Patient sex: M
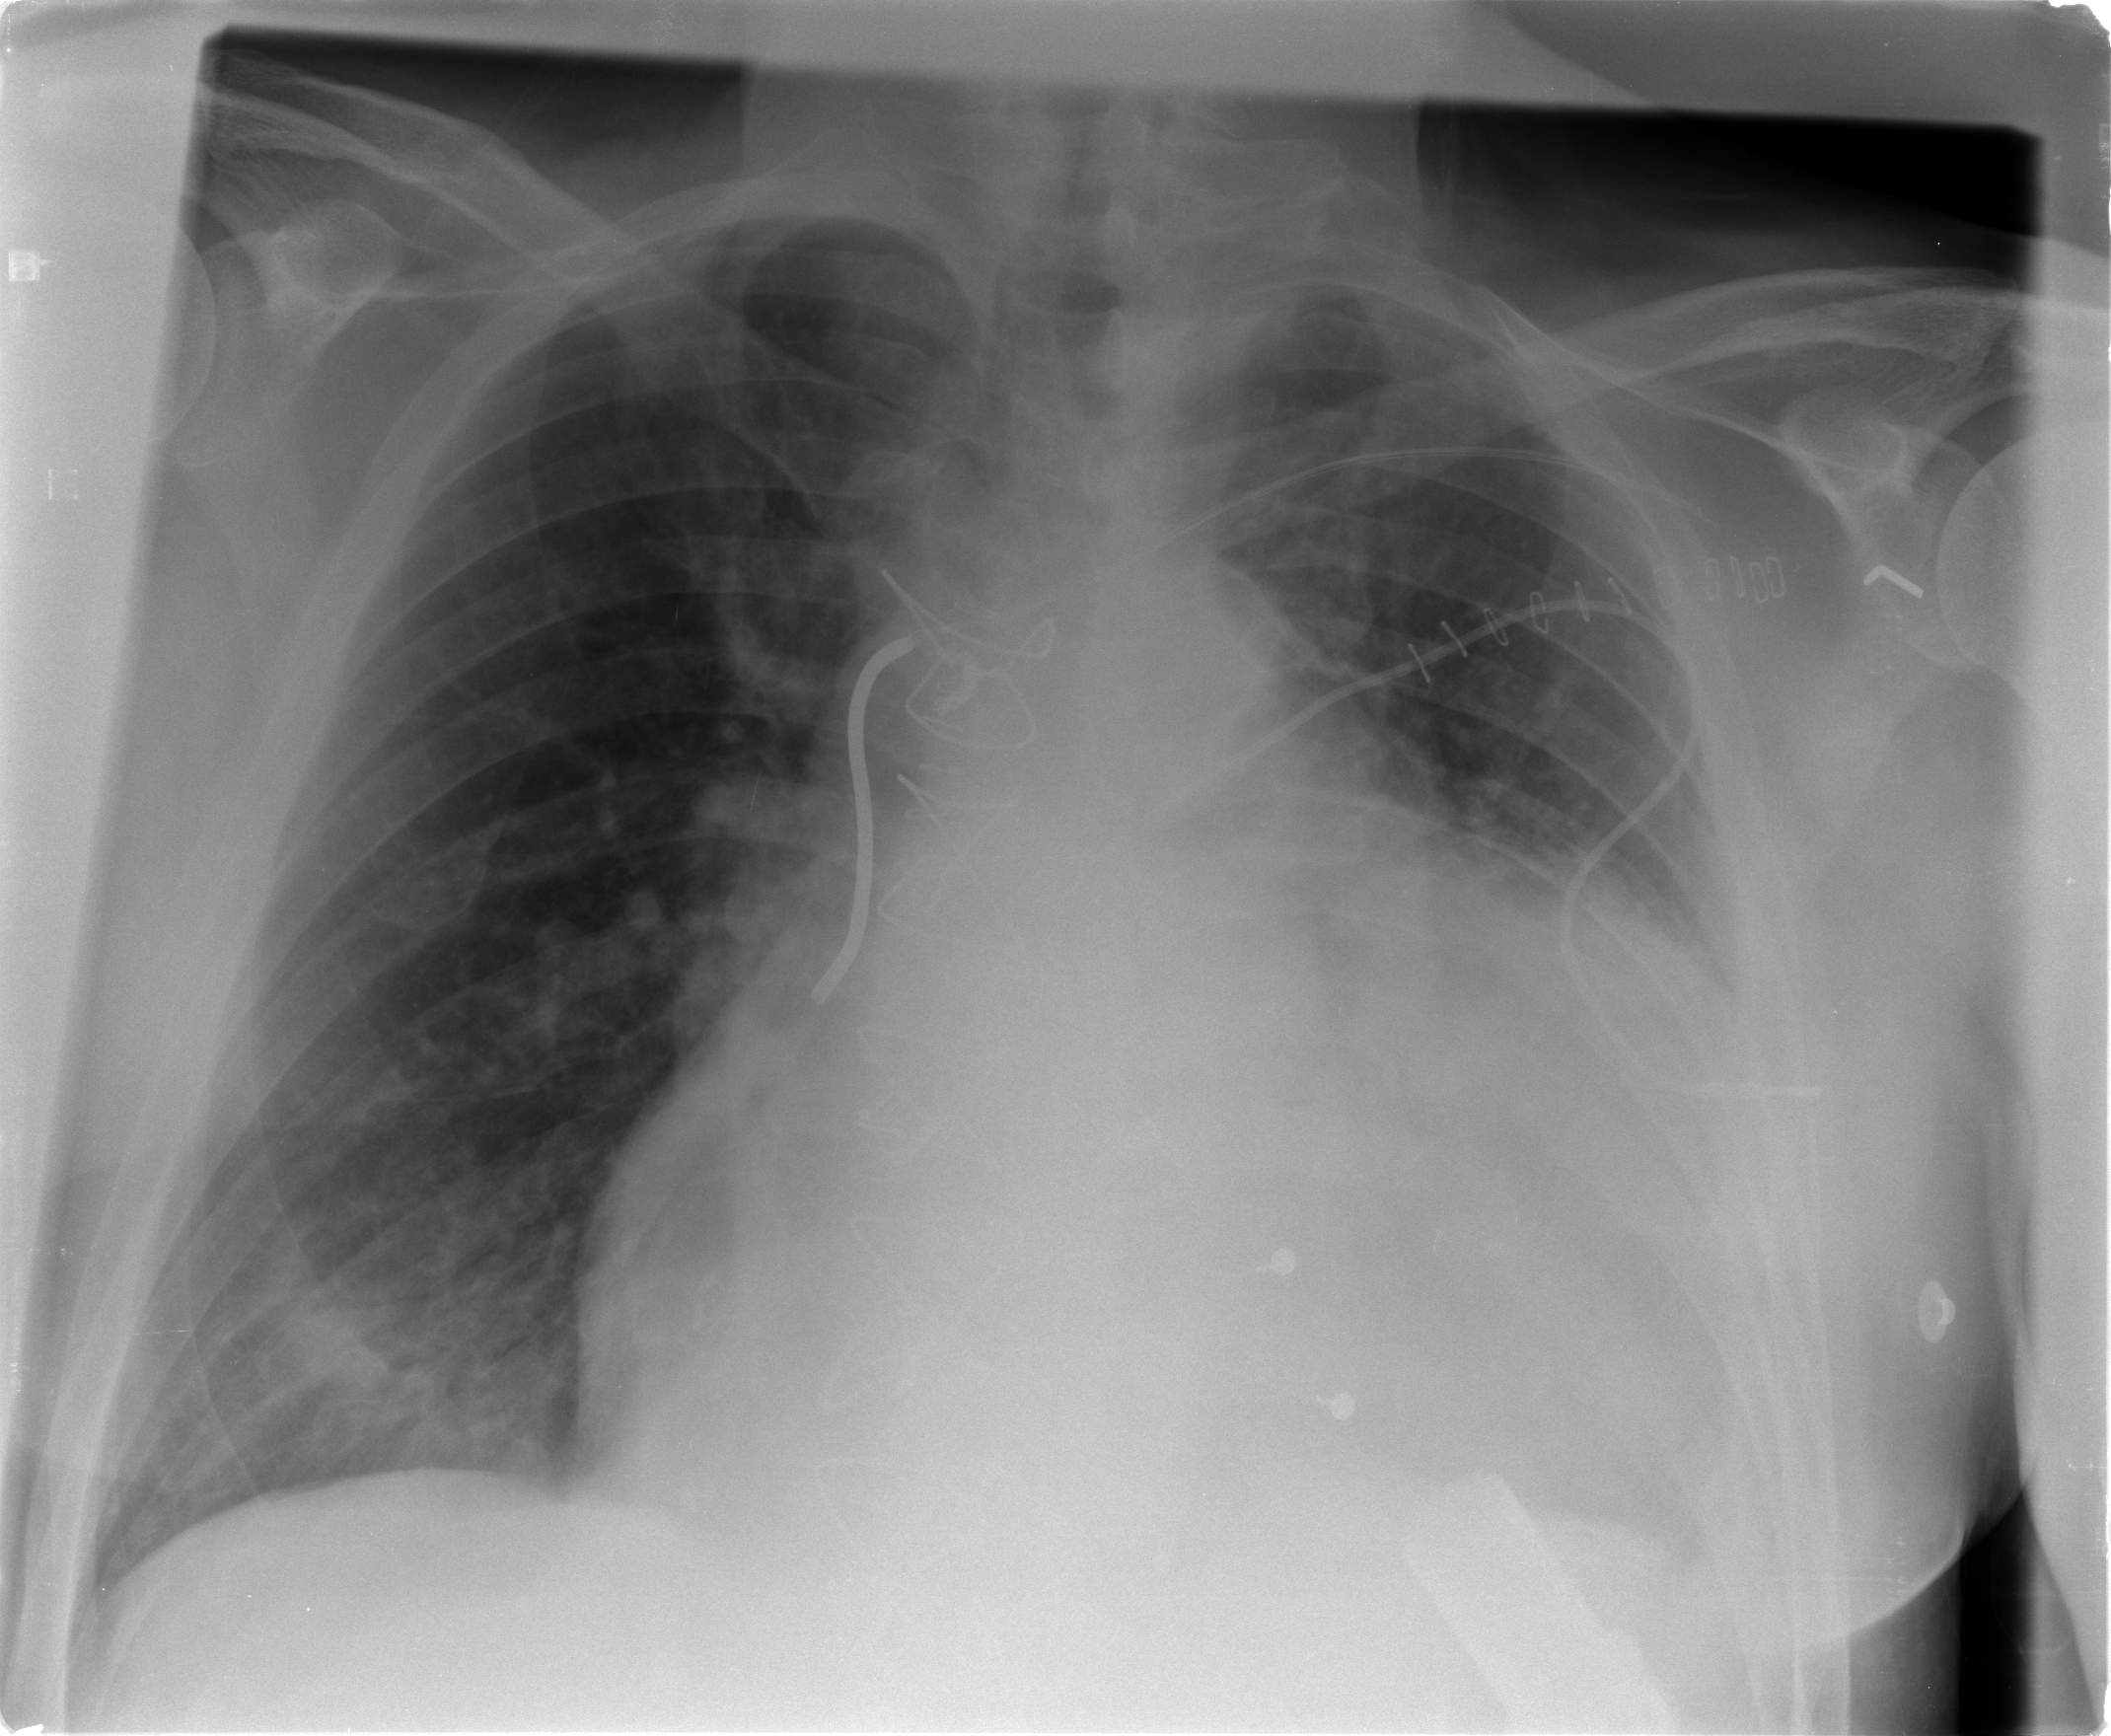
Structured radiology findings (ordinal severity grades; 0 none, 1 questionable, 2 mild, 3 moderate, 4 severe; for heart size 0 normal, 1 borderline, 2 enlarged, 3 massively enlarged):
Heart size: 3
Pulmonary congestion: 2
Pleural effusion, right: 0
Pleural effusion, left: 1
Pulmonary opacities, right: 1
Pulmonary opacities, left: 1
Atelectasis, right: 2
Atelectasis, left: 2